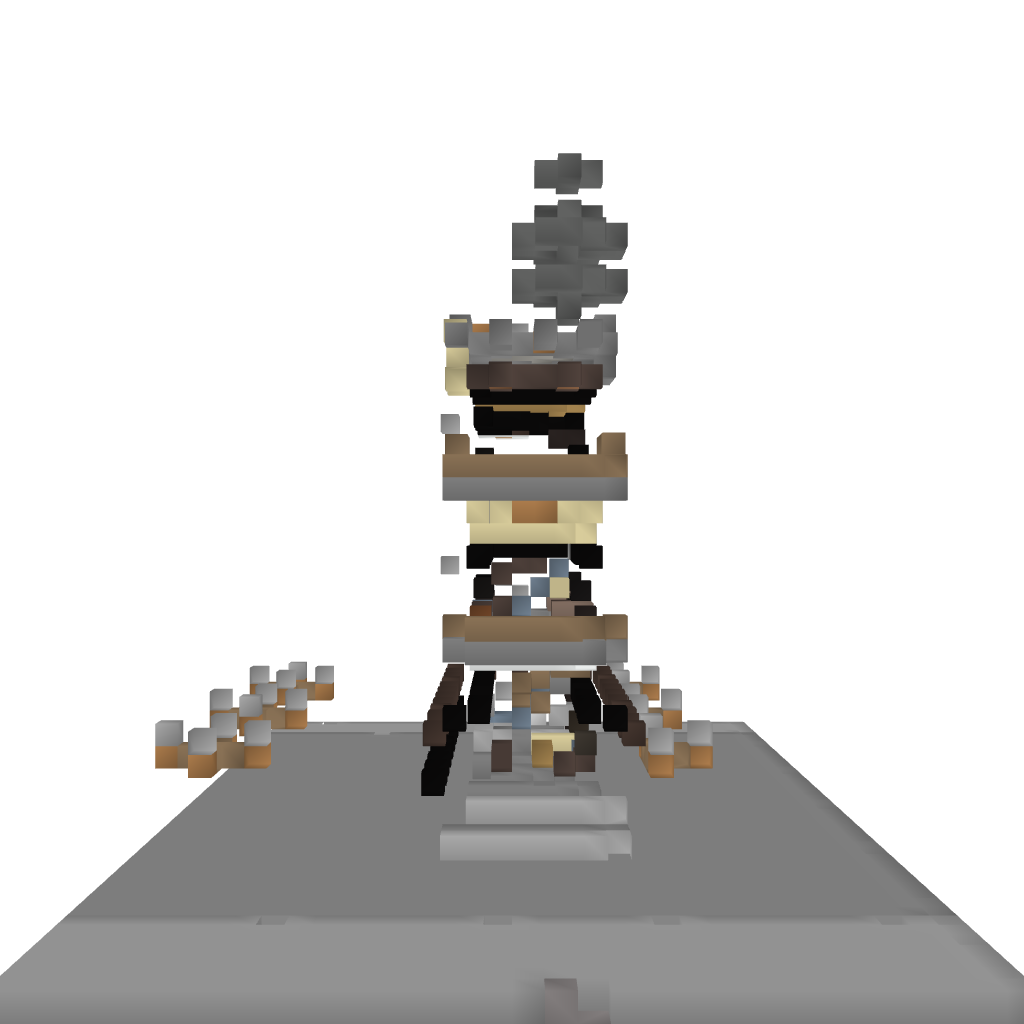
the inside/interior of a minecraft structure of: Vietnamese (TPHCM) House